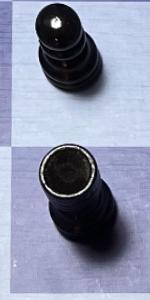
Label: Rook_Black